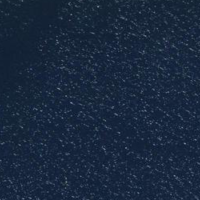
EUNIS habitat code: 14
Species observed at this site:
Aythya fuligula